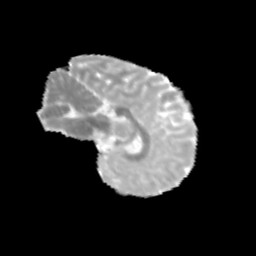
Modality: MD
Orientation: sagittal
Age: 9
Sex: male
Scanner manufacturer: siemens
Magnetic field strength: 3 T
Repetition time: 3.8 s
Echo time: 0.07 s